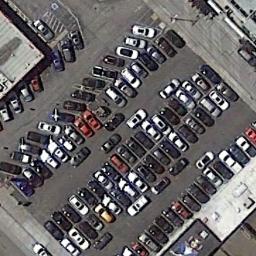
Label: parking_lot